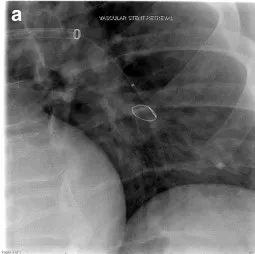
Demonstrates the Viabahn stent engaged around the midsection of the stent. And subsequently ensnared.
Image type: radiology (x_ray)